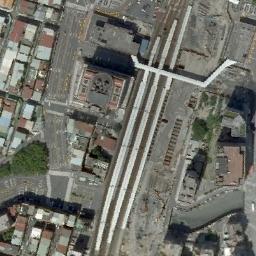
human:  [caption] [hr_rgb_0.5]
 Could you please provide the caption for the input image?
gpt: There is a fully equipped railway station in the city .

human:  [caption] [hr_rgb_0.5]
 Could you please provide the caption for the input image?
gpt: The railway station is on the bare land next to some buildings .

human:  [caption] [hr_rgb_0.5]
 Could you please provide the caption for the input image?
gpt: The railway station has some railways and white striped buildings .

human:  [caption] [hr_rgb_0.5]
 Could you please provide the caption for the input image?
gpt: Many buildings of different shapes are beside the railway station .

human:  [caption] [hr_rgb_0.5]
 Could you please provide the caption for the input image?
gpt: There are many buildings around the railway station .